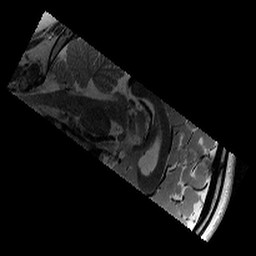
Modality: T2w
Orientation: sagittal
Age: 11
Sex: male
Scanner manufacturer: siemens
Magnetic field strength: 3 T
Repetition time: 9.23 s
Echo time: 0.067 s